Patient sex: M
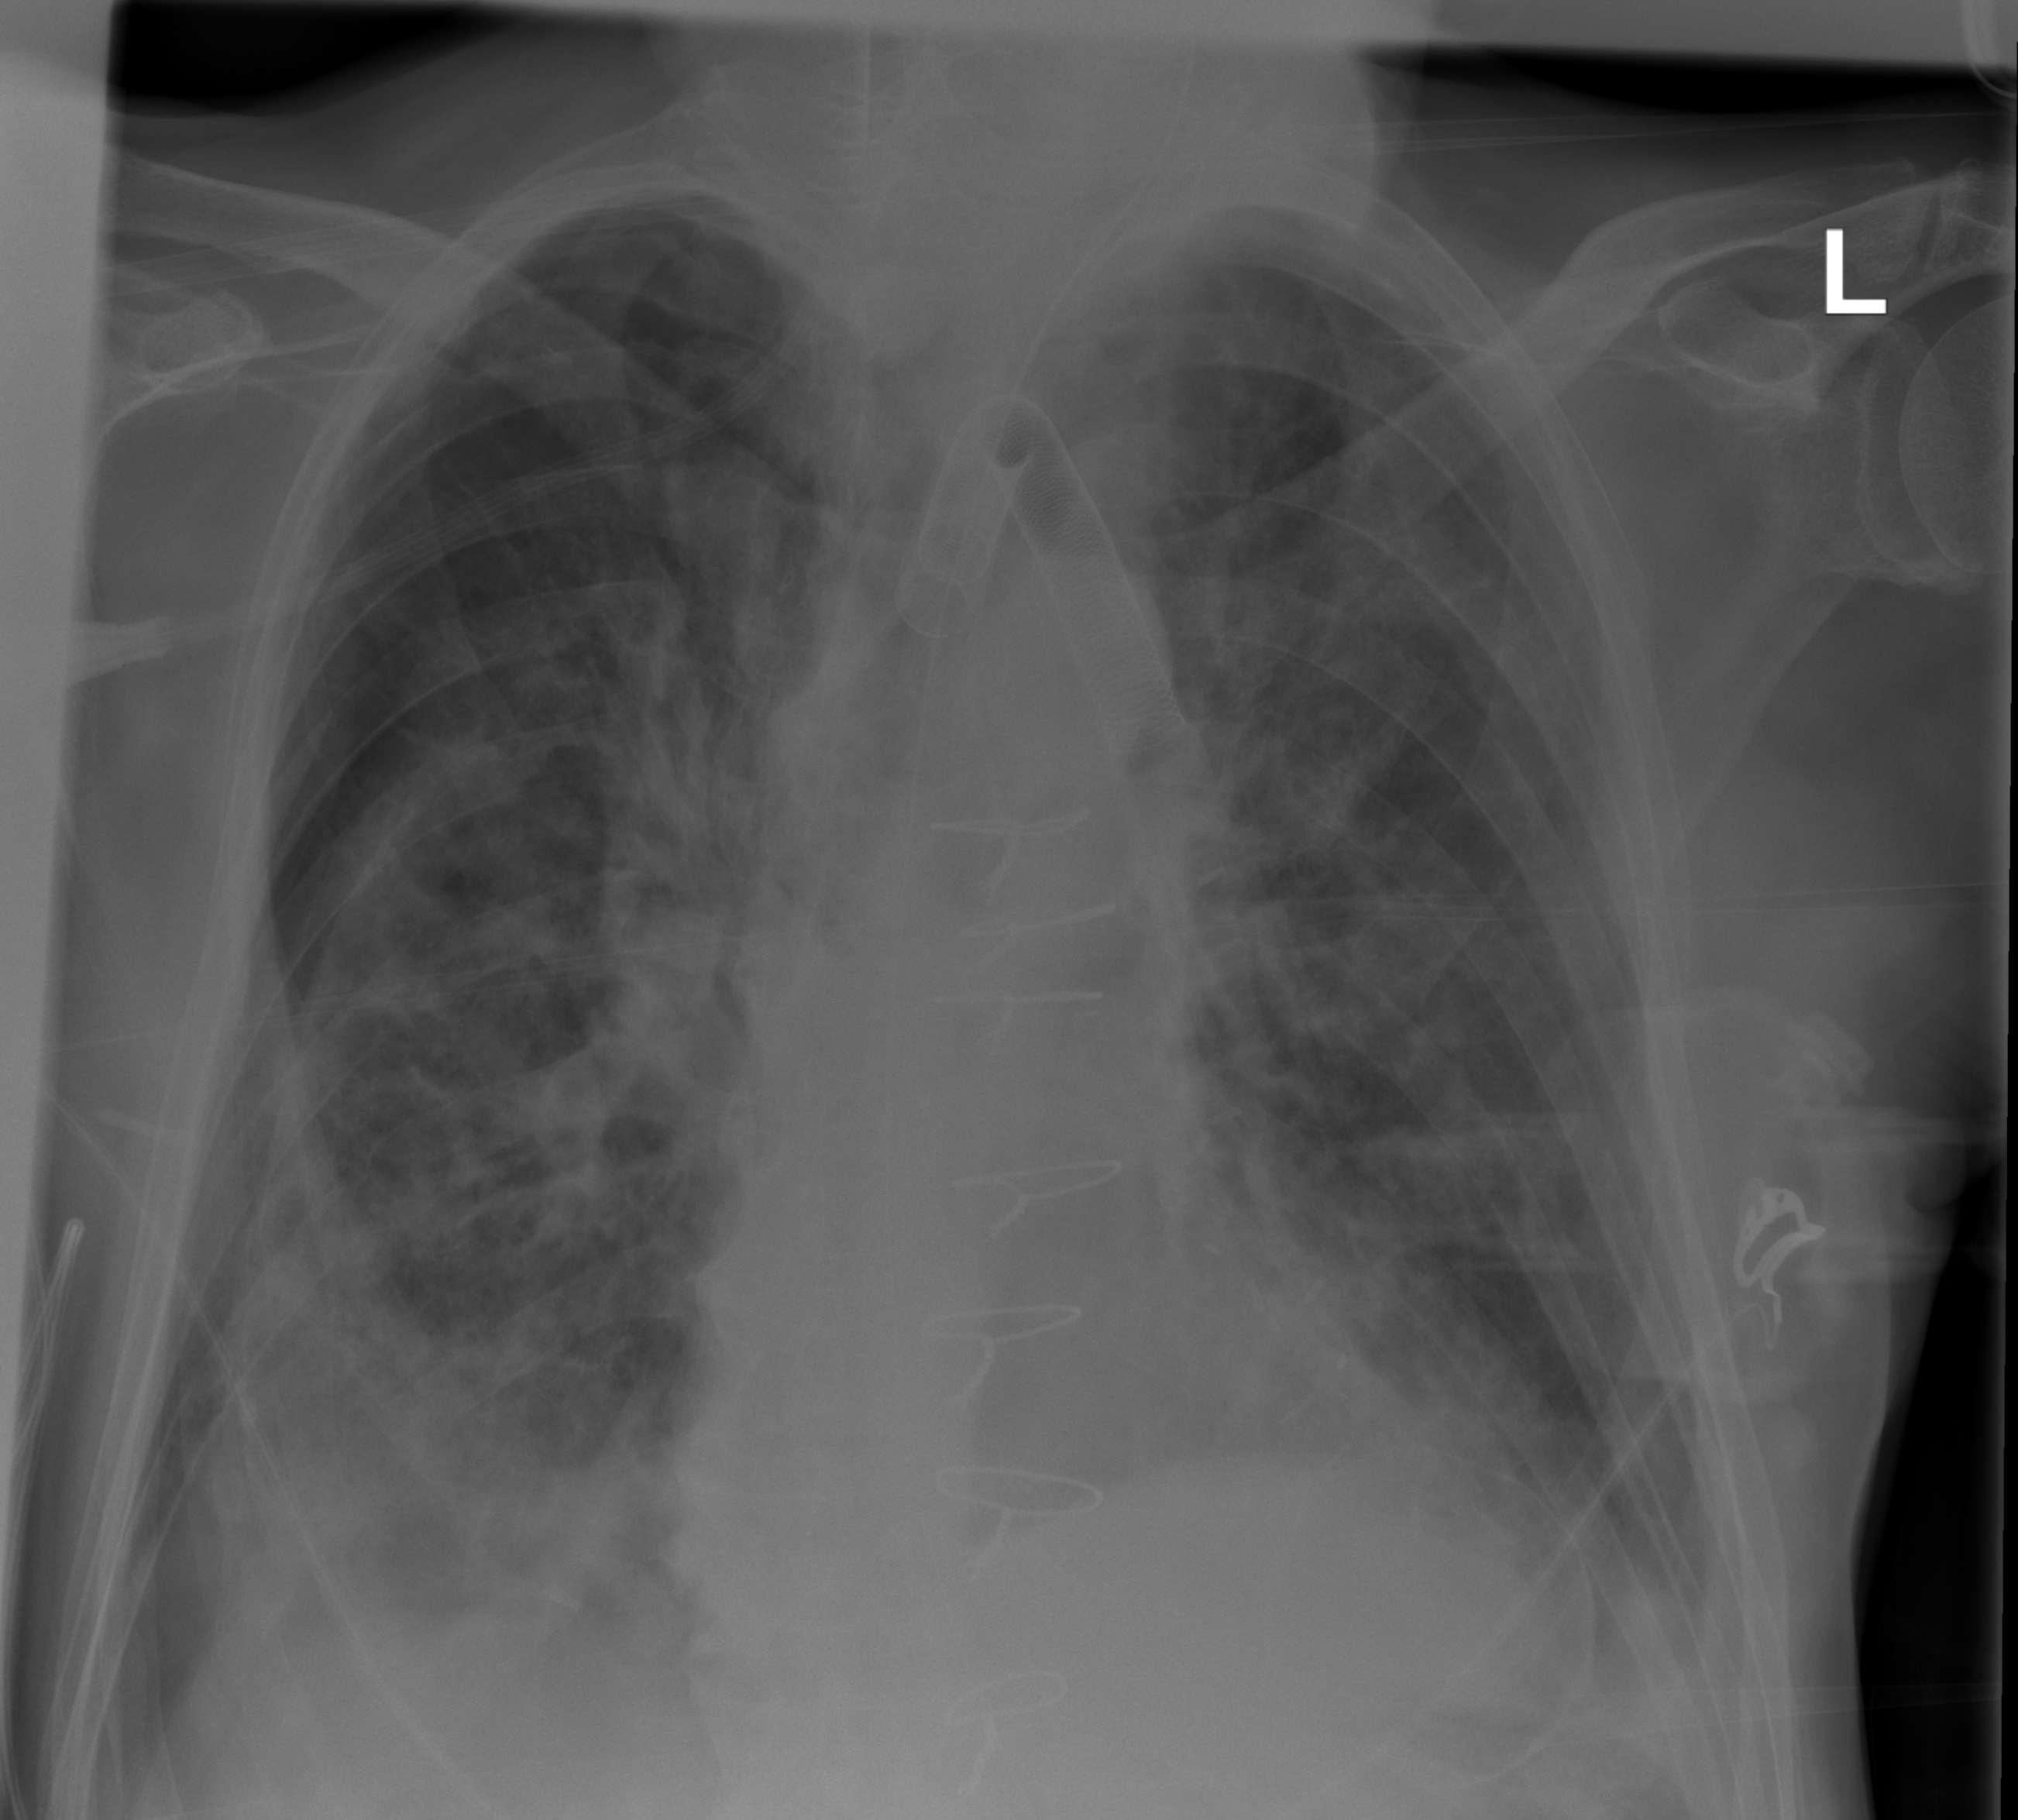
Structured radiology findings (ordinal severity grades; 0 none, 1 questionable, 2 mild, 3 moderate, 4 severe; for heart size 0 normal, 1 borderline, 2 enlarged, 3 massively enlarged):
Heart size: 0
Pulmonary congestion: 2
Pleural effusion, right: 2
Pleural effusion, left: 2
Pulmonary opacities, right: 3
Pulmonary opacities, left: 1
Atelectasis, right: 3
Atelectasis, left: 2